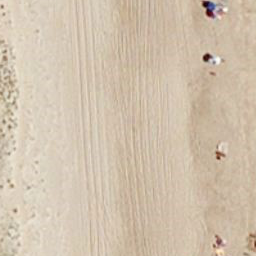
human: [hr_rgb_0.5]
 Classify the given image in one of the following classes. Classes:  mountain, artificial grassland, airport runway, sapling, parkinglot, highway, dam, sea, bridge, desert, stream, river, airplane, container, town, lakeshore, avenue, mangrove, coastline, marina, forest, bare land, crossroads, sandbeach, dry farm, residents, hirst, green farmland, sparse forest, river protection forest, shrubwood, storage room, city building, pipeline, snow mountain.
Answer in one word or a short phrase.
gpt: sandbeach